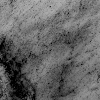
Atmospheric dust classification: not_dusty